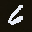
Label: 6